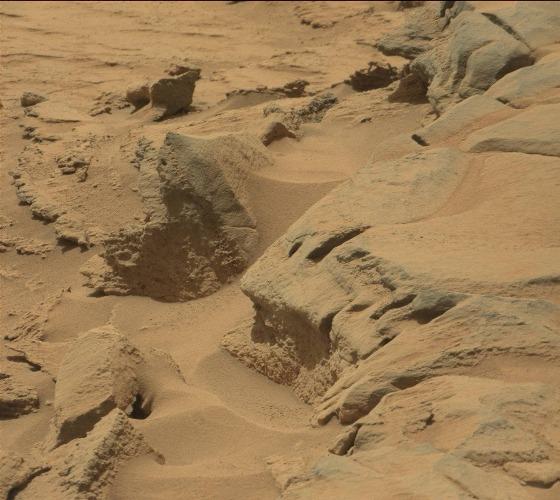
Terrain classes present: Bedrock, Gravel / Sand / Soil